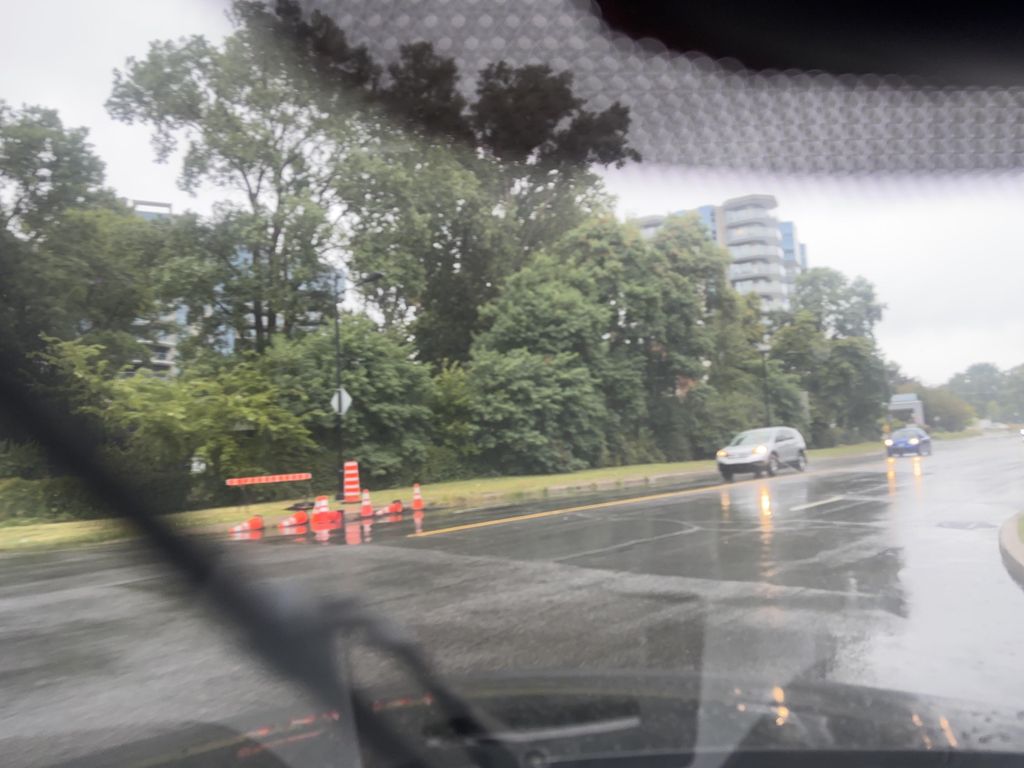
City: montreal